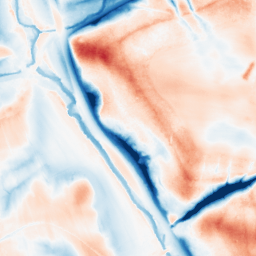
Category: edge_preserving
Decomposition family: guided
Decomposition parameters: radius: 16
eps: 0.1
Upsampling method: sinc_hamming
Upsampling parameters: scale: 4
kernel_size: 8
Upsampling scale: 4